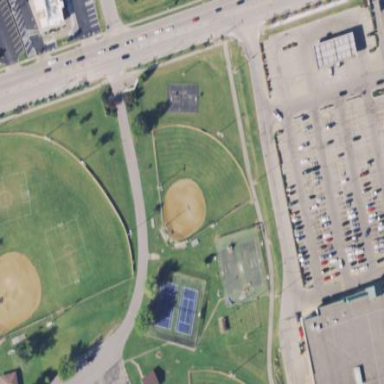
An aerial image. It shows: Baseball pitch for leisure and sports activities.